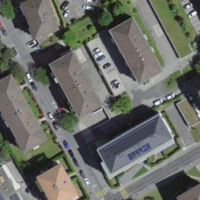
EUNIS habitat code: 54
Species observed at this site:
Ilex aquifolium